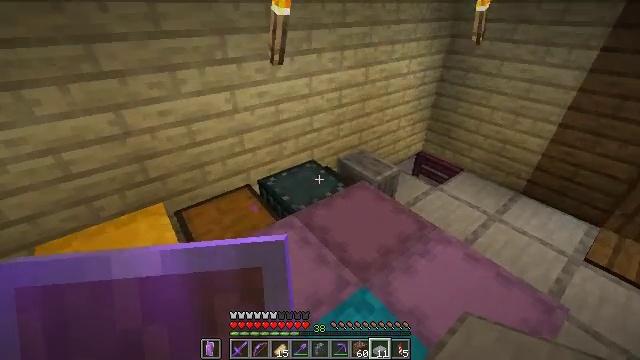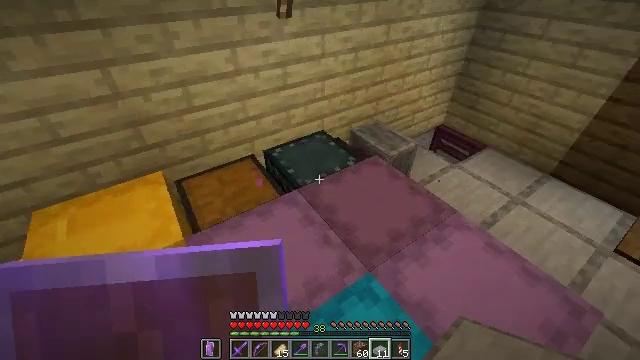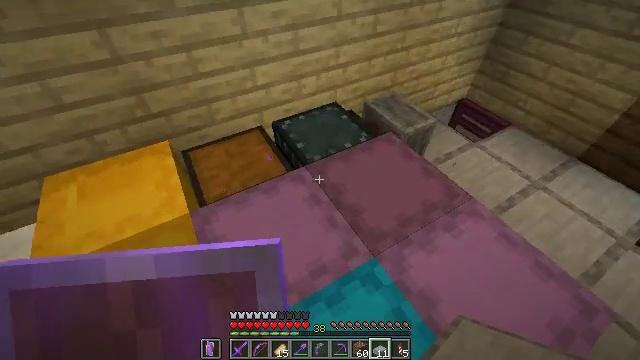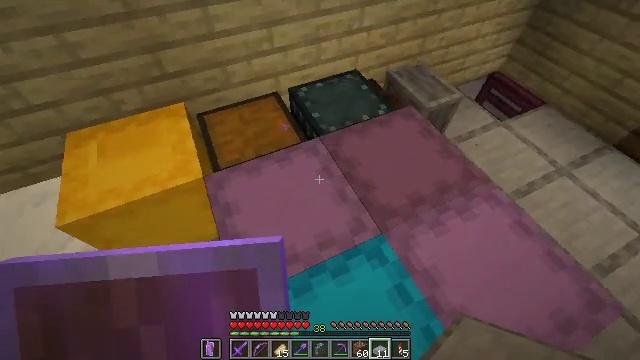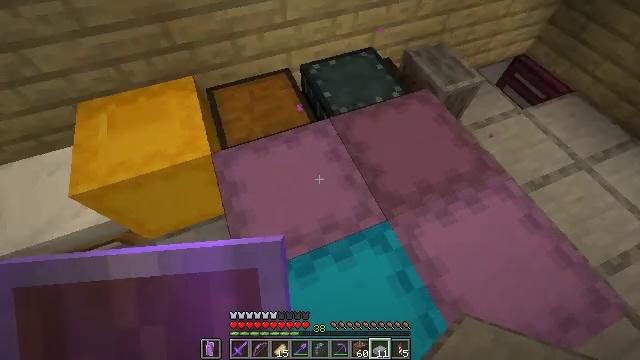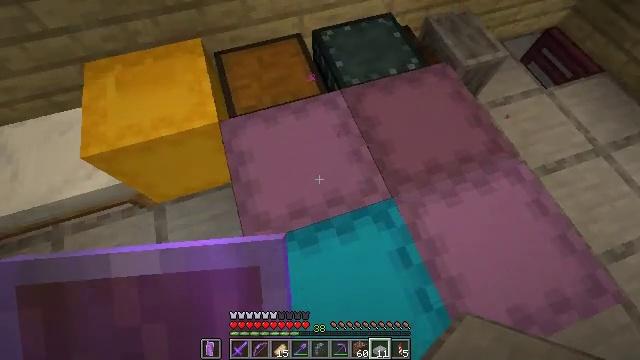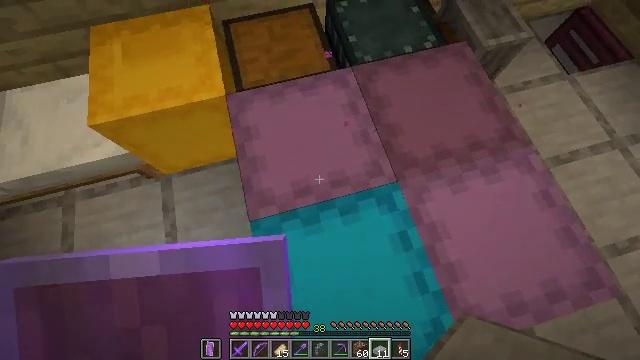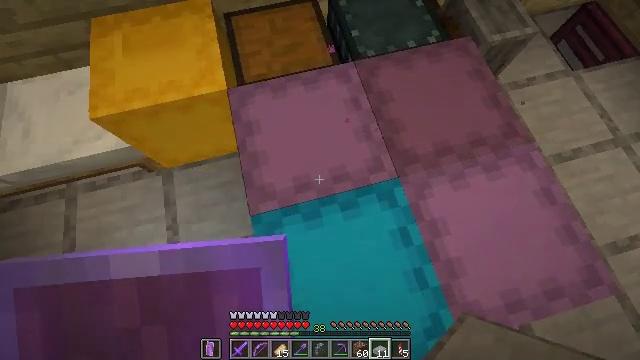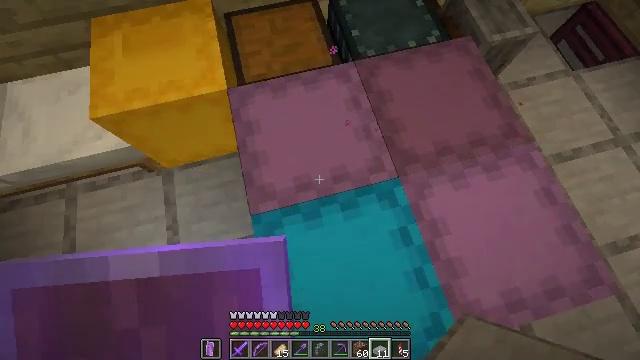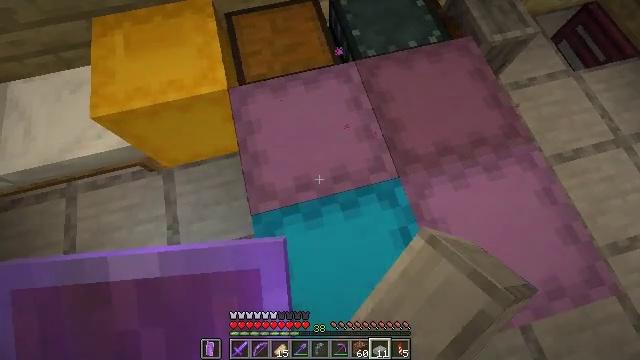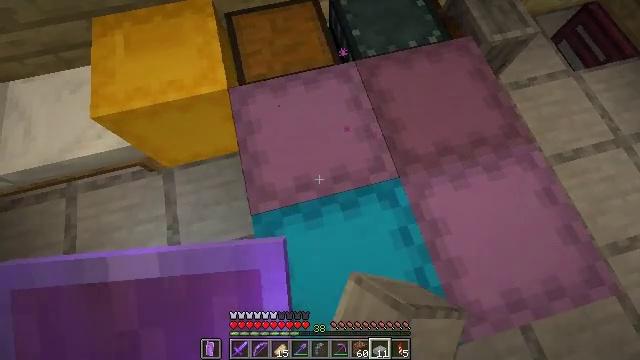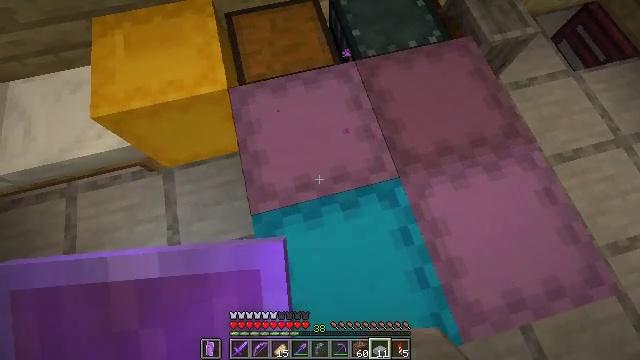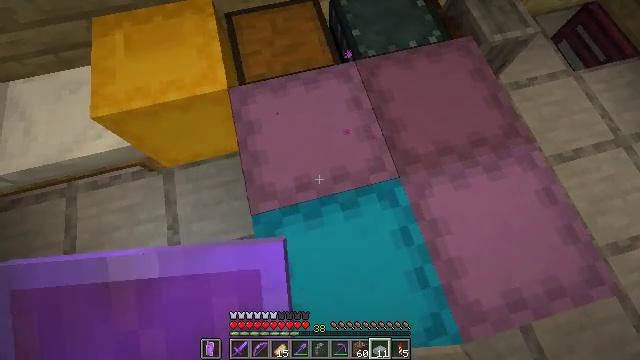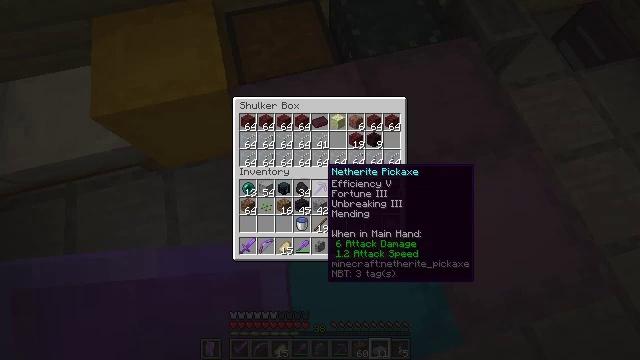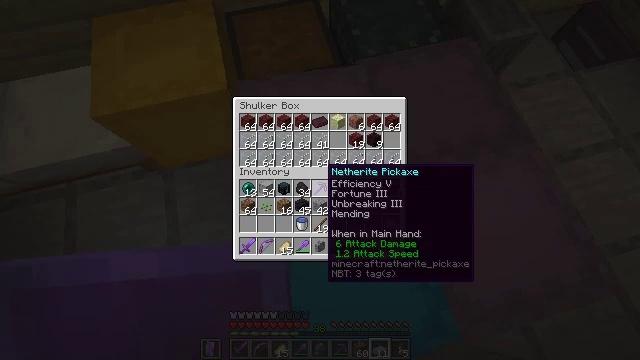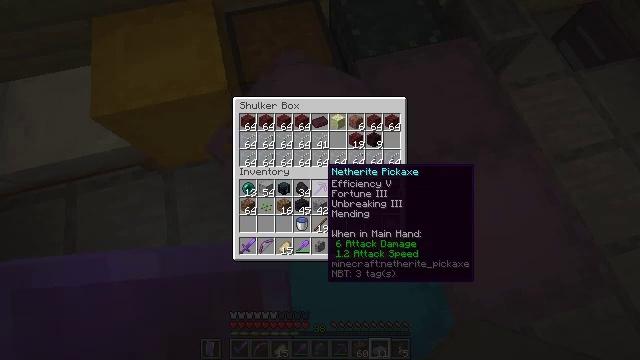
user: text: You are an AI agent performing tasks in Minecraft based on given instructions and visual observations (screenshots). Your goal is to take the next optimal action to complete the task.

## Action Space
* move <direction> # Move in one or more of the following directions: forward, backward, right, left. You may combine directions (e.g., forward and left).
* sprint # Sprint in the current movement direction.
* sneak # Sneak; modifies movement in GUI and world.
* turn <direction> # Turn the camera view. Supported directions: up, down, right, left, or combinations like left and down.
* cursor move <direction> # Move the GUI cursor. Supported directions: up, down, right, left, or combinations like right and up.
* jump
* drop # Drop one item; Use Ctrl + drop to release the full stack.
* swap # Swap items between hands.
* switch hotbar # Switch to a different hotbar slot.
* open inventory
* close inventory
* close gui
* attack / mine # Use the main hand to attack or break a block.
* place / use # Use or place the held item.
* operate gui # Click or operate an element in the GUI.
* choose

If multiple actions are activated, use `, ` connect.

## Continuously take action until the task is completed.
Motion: motion action
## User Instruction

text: Use light gray dye and glass to make light gray stained glass.
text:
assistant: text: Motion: turn left and down
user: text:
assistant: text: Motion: turn left and down
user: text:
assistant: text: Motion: turn left and down
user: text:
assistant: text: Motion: turn left and down
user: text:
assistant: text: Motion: turn left and down
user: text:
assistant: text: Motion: turn left and down
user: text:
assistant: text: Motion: turn down
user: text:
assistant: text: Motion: use / place
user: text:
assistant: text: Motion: use / place
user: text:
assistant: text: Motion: no_op
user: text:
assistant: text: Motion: no_op
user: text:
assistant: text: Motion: no_op
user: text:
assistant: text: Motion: no_op
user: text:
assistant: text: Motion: no_op
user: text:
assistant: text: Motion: no_op
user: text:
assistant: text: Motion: no_op
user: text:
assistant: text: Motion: no_op
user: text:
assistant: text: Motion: no_op
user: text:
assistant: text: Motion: no_op
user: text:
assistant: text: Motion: no_op
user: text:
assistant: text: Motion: no_op
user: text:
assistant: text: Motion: no_op
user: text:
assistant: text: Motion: turn up
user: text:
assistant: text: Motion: no_op
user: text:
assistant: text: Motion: turn up
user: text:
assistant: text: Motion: turn up
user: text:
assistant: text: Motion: no_op
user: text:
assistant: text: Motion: no_op
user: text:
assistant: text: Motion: no_op
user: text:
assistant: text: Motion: no_op